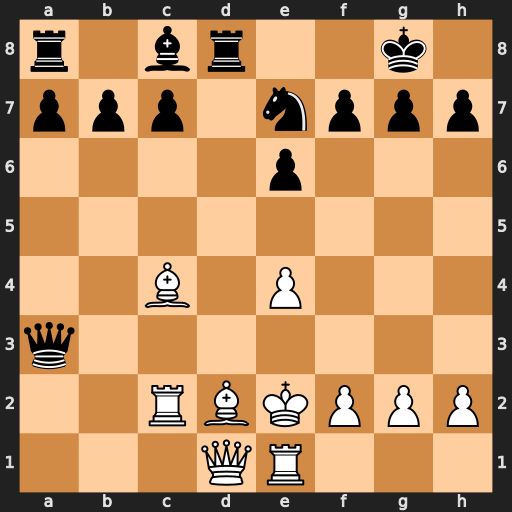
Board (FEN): r1br2k1/ppp1nppp/4p3/8/2B1P3/q7/2RBKPPP/3QR3
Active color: w
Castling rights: -
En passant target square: -
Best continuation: Bb4 Rxd1 Rxd1 Bd7 Bxa3